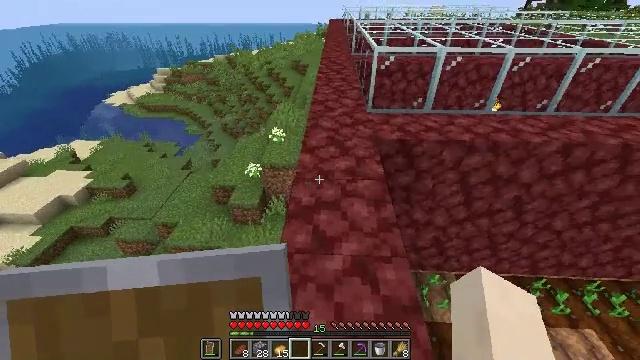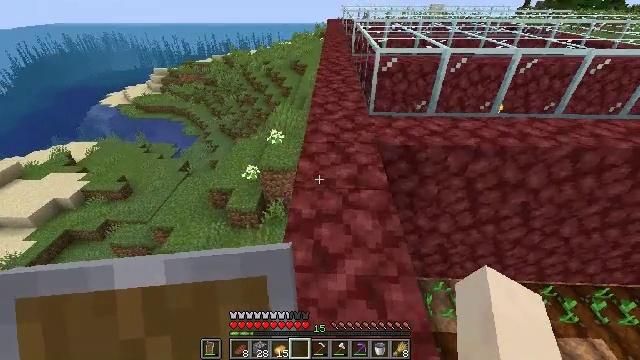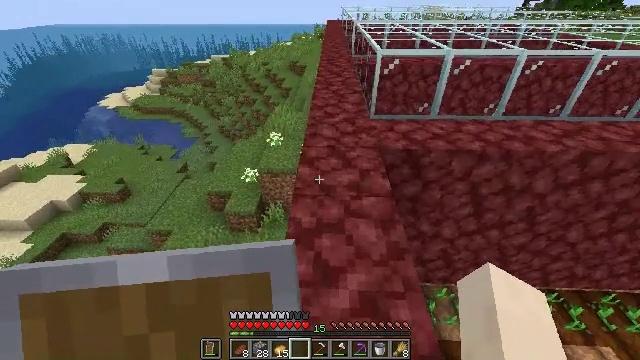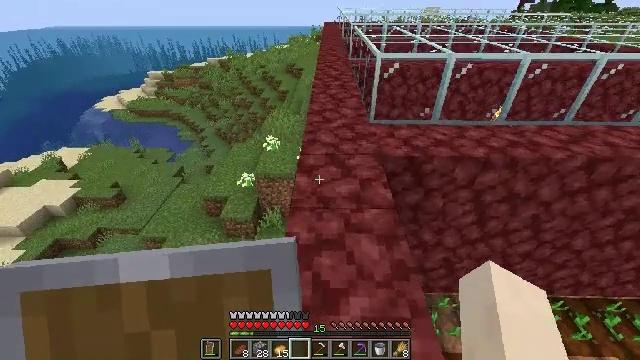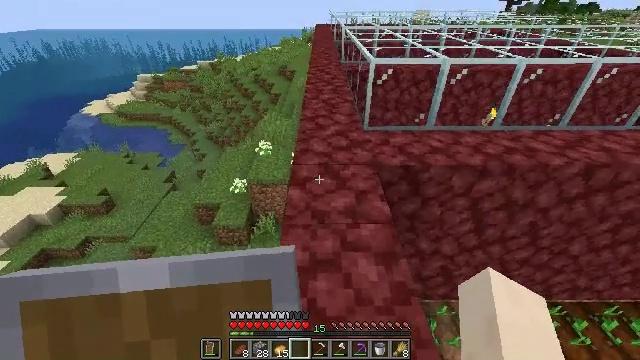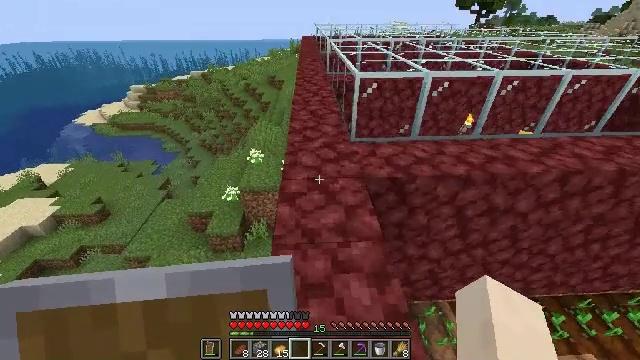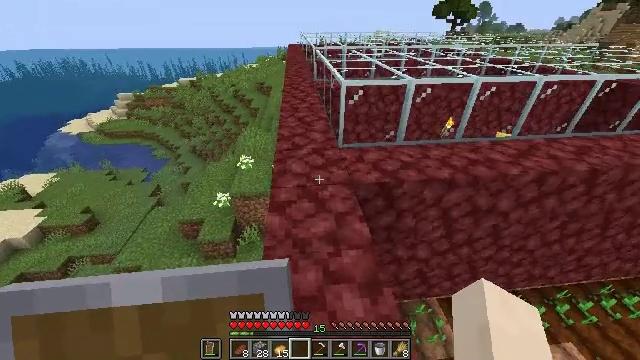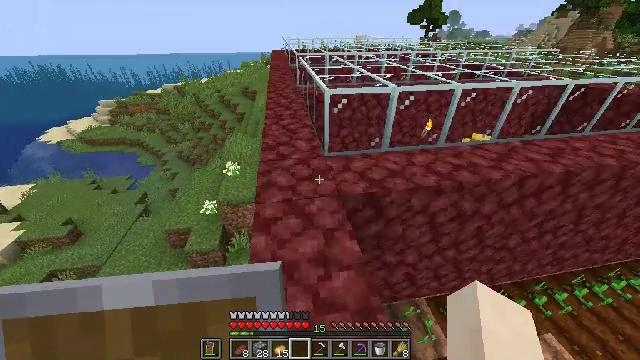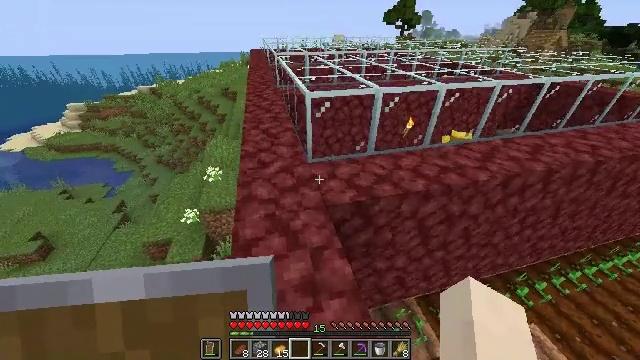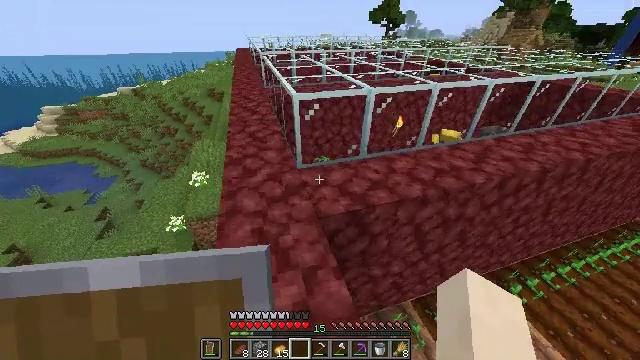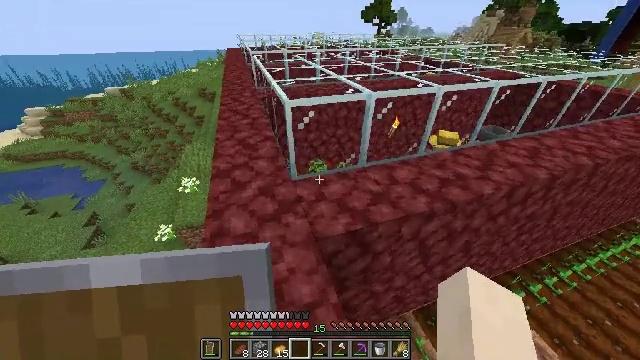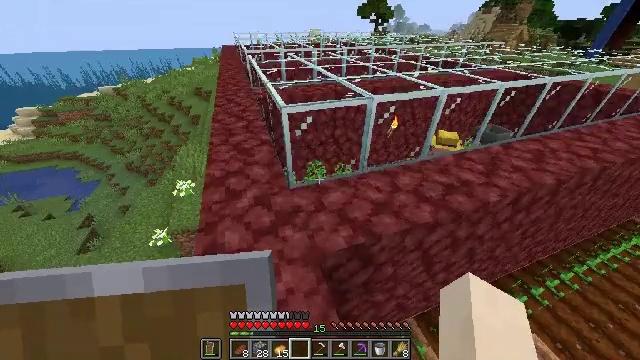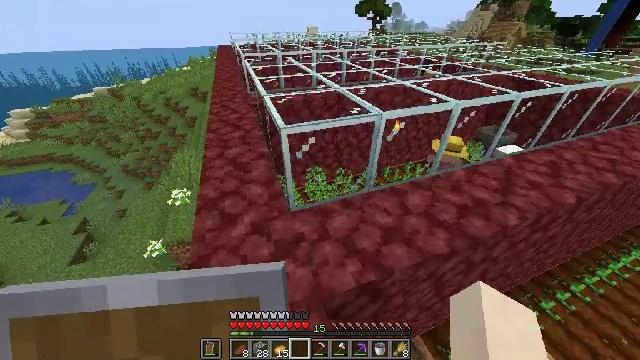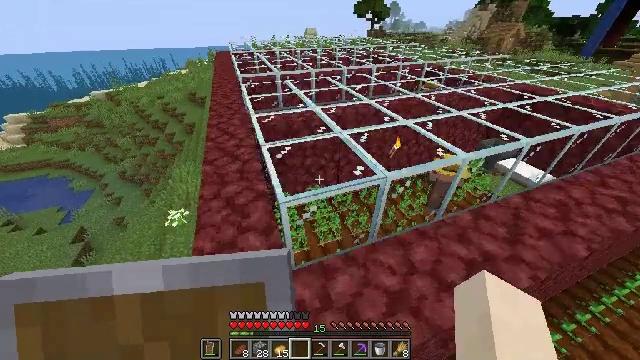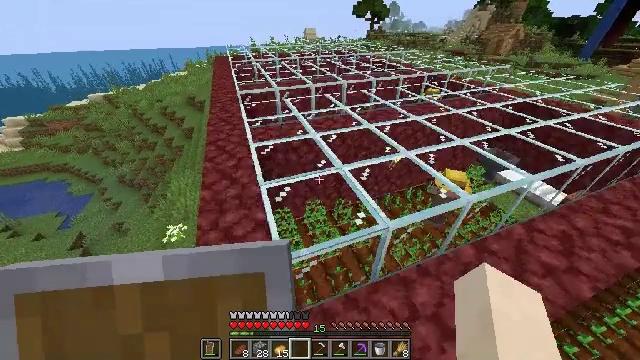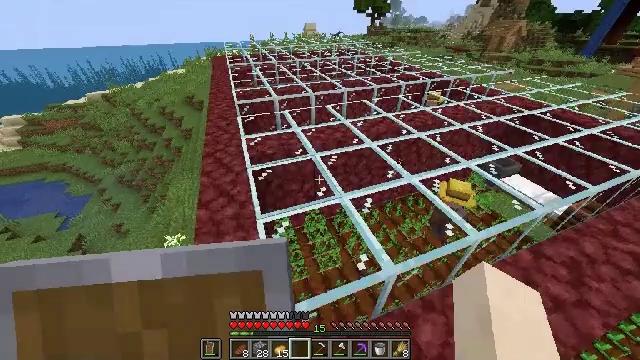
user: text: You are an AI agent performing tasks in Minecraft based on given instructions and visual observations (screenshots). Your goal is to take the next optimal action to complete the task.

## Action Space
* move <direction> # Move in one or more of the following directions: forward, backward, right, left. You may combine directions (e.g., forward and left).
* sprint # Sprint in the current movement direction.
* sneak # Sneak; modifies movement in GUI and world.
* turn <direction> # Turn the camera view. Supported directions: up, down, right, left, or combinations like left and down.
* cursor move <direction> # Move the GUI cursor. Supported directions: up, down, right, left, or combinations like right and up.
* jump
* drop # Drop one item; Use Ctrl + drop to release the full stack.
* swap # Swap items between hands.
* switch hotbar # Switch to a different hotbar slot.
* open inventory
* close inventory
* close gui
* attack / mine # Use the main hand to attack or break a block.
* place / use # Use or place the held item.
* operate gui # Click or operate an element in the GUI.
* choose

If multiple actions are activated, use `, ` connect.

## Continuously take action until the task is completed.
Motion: motion action
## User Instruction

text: Reclaim farmland by breaking it.
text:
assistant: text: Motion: move forward
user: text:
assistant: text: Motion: move forward
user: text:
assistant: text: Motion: no_op
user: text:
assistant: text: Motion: move forward, turn right
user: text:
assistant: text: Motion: move forward, turn right
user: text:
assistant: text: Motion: move forward, turn right
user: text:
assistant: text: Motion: move forward, turn right
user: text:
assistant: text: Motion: move forward, turn right
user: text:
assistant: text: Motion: move forward, turn right
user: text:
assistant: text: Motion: move forward, turn right
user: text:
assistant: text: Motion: move forward
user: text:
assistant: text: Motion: move forward, jump
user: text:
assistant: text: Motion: move forward, jump
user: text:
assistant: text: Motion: move forward, jump
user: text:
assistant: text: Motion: move forward, jump
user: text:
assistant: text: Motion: move forward, turn down
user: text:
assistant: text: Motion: move forward, turn down
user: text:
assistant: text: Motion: move forward, turn down
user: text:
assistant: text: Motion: move forward, turn left and down
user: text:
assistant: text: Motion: move forward, turn down
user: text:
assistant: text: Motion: no_op
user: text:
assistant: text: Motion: turn down
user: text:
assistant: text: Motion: turn left and down
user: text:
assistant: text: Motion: turn down
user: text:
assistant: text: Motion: turn left and down
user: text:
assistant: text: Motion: turn left and up
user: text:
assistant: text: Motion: turn left
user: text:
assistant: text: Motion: turn left
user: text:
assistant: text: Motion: no_op
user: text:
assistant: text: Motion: no_op